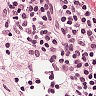
Metastatic tissue present: no